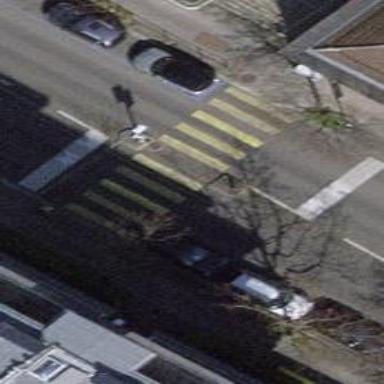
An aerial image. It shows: Crossing with traffic signals and central island.